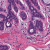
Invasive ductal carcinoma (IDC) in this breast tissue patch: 0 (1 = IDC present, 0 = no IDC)